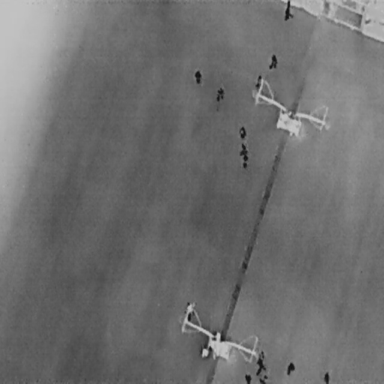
There are 14 People in the infrared image.